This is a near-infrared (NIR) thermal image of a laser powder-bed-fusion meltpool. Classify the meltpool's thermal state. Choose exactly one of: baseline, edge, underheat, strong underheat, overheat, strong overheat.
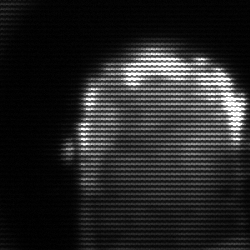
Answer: baseline